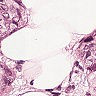
Metastatic tissue present: yes